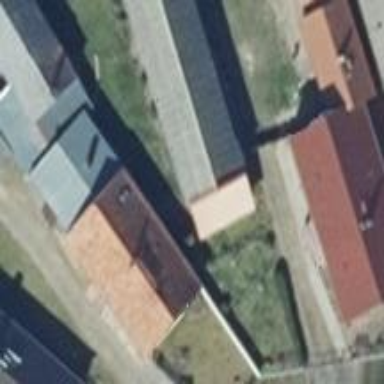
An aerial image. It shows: Gabled house with red roof oriented along direction.